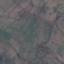
Land use / land cover: HerbaceousVegetation